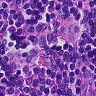
Metastatic tissue present: no